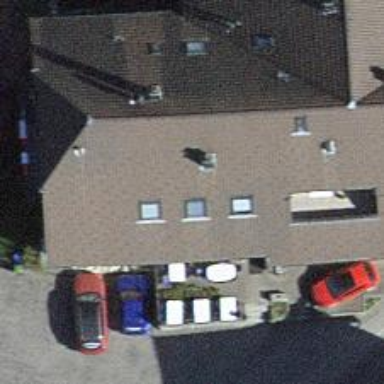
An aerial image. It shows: Restaurant.